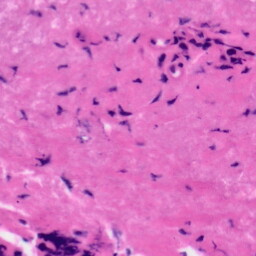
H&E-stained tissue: Tonsil